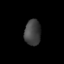
Tissue: lung
Cell type: Myeloid cells
Senescence score: 0.5829
Nuclear area (px): 407
Mean DAPI intensity: 65.577